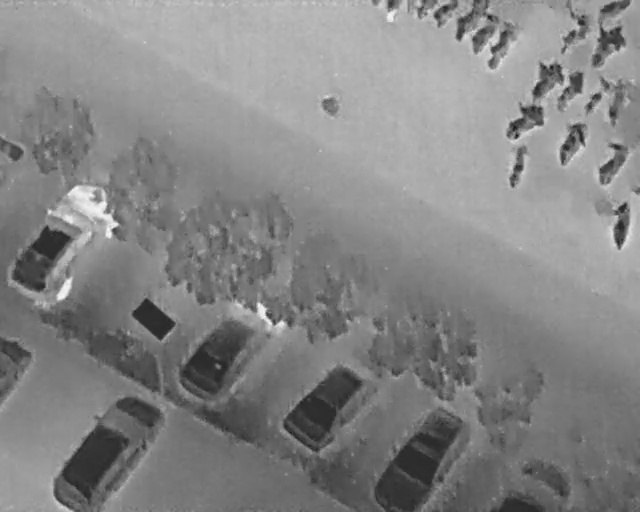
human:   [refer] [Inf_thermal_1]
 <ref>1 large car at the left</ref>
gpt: <box>[[5, 34, 15, 60, 125]]</box>

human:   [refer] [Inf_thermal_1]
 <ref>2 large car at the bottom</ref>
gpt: <box>[[47, 69, 55, 88, 131], [57, 79, 74, 98, 2]]</box>

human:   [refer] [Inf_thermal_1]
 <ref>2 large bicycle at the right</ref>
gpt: <box>[[92, 41, 100, 46, 5], [91, 29, 98, 34, 38]]</box>

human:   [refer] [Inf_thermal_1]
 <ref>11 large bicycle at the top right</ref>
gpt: <box>[[85, 25, 93, 30, 29], [77, 19, 85, 26, 62], [81, 12, 88, 18, 39], [85, 15, 93, 20, 33], [89, 16, 96, 20, 33], [92, 17, 100, 22, 10], [90, 5, 98, 12, 38], [85, 3, 93, 8, 37], [73, 6, 82, 11, 33], [71, 4, 79, 8, 33], [70, 0, 77, 7, 2]]</box>

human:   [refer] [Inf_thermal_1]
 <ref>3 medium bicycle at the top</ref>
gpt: <box>[[67, 0, 71, 5, 2], [65, 0, 68, 4, 2], [59, 0, 63, 3, 2]]</box>